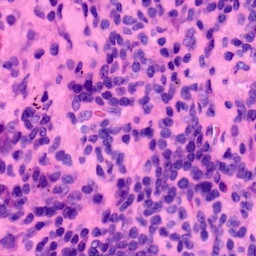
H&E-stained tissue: Lung